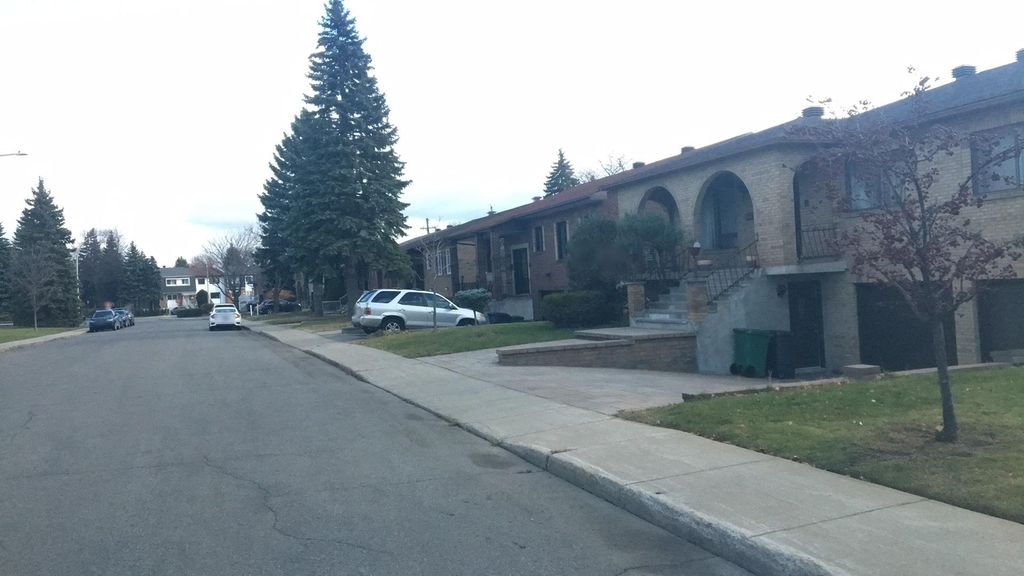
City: montreal